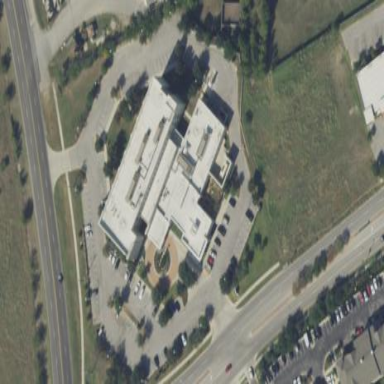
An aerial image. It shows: Hospital providing healthcare services.